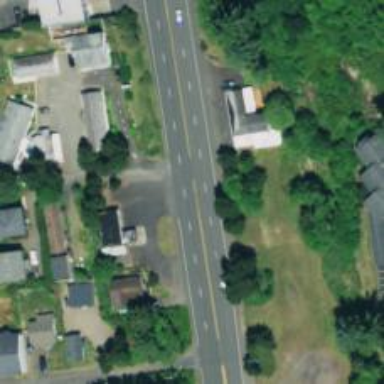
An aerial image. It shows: Asphalt road classified as trunk highway.